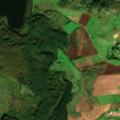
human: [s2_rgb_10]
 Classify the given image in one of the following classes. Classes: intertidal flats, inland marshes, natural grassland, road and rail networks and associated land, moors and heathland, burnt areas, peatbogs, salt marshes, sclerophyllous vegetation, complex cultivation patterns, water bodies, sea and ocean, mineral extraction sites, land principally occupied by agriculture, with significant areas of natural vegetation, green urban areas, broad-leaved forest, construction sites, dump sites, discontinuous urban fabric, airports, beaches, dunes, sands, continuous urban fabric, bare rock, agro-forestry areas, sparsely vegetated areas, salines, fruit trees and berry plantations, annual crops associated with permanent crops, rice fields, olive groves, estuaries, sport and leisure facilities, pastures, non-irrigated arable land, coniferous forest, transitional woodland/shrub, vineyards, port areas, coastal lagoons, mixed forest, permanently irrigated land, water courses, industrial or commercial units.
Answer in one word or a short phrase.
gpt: non-irrigated arable land, pastures, complex cultivation patterns, broad-leaved forest, coniferous forest, water bodies